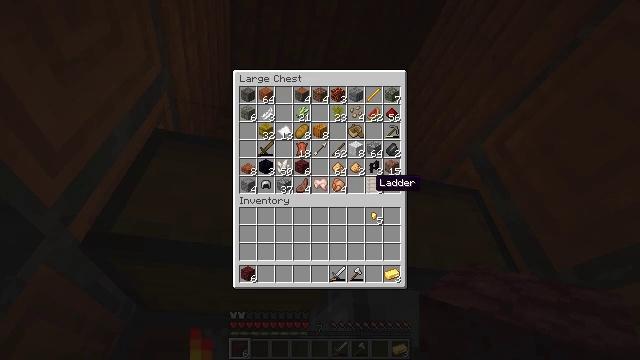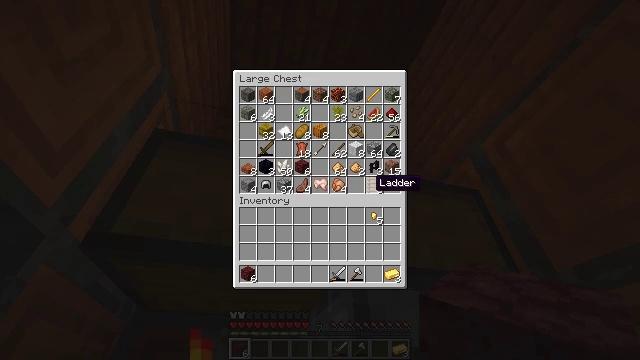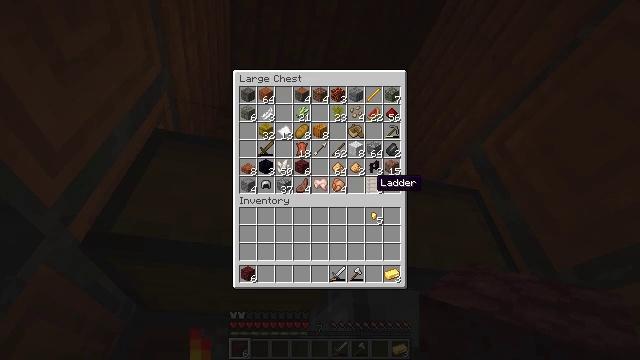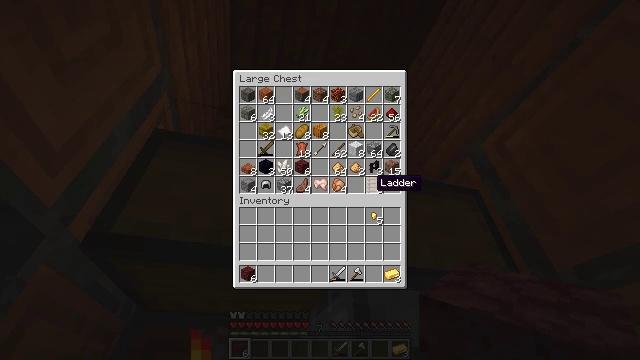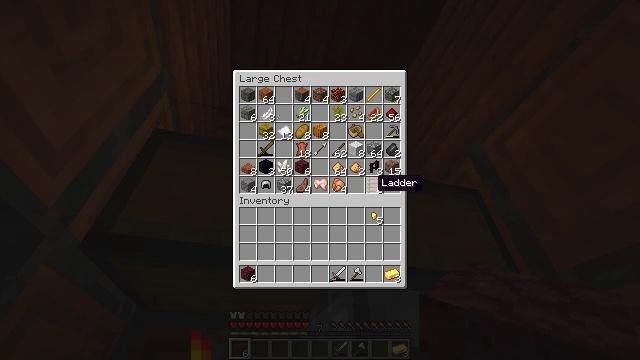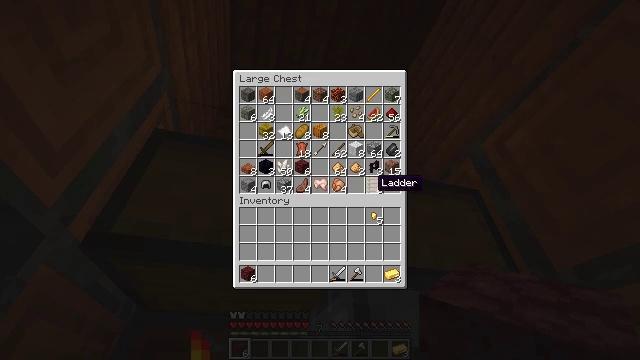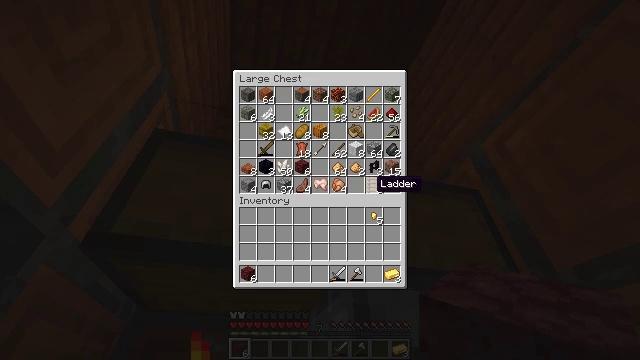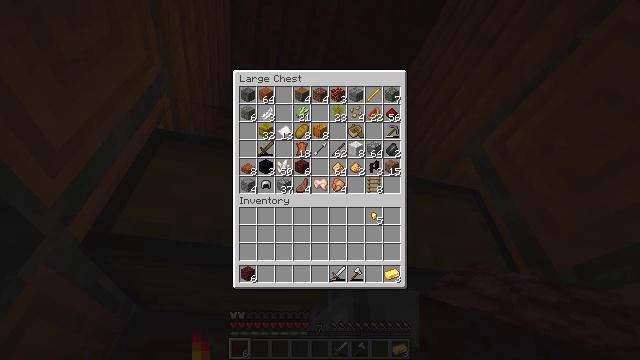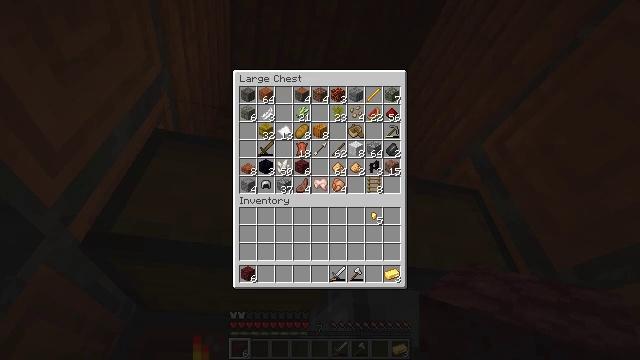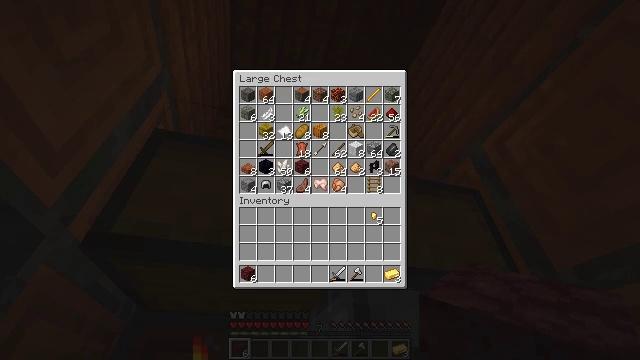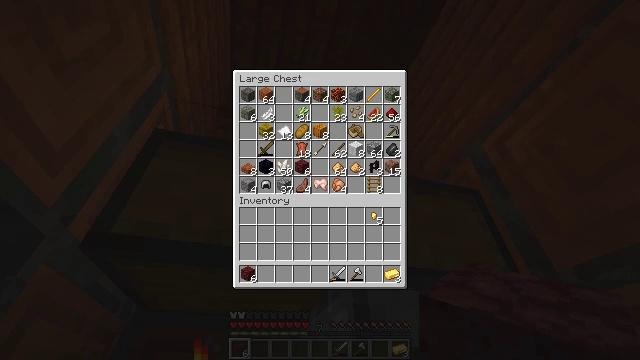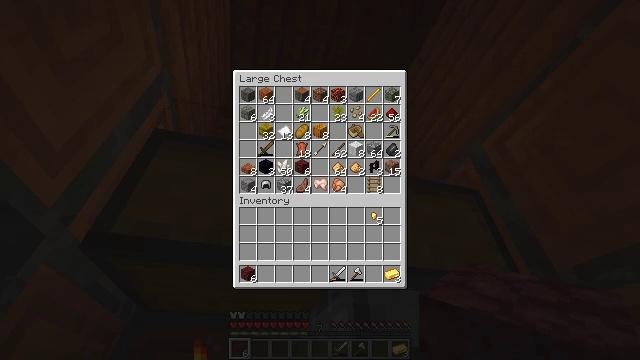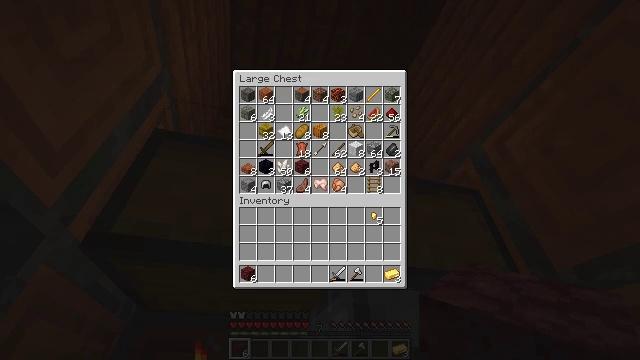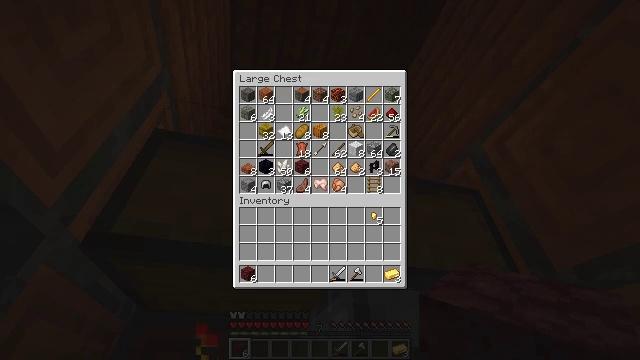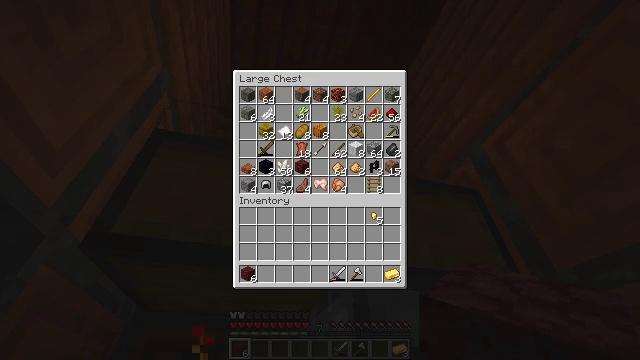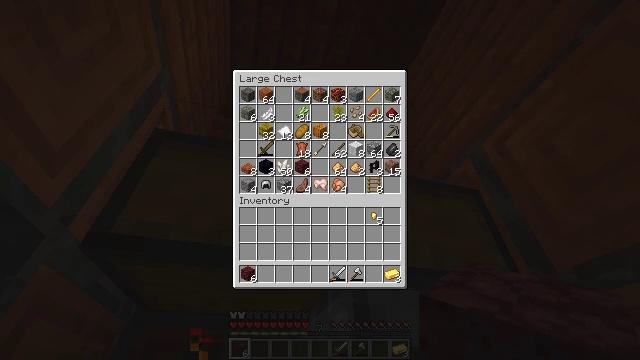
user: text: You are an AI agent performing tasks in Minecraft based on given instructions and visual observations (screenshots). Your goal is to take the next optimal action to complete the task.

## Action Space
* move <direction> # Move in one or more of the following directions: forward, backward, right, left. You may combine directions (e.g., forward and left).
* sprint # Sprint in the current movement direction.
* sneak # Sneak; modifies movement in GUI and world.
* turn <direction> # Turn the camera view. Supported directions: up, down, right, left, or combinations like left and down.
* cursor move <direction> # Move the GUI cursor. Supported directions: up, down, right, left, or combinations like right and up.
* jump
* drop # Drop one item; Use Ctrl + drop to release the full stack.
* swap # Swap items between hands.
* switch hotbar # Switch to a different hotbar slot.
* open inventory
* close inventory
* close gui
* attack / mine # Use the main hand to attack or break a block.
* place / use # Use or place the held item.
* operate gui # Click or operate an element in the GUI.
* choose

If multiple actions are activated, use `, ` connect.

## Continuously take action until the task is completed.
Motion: motion action
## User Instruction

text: Put sticks and cobblestone in the crafting grid to craft a stone shovel.
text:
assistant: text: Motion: no_op
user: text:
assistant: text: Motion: no_op
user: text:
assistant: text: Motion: no_op
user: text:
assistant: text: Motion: no_op
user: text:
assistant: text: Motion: no_op
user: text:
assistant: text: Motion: no_op
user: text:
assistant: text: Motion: no_op
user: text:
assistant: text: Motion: no_op
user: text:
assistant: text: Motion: no_op
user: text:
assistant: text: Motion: no_op
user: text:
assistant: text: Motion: no_op
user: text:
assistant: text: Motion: no_op
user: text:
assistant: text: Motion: no_op
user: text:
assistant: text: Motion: no_op
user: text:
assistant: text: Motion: no_op
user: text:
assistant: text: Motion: no_op
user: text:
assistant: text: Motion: no_op
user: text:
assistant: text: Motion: no_op
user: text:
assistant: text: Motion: no_op
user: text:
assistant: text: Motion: cursor move left
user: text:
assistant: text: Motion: no_op
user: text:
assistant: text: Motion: no_op
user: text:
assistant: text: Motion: cursor move left
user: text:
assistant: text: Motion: cursor move left
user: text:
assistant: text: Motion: no_op
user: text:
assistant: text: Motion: no_op
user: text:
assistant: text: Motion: no_op
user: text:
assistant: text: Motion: no_op
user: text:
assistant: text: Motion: no_op
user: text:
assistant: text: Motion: no_op